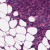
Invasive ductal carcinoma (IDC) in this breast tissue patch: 1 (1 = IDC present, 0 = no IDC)